Question: In my program I have added the Array.prototype.equals() function listed in <URL>.
I have the following function to perform deep-copies of arrays (I am using this strictly for logging purposes - so that I can see what my arrays look like at various points in time in the Chrome console.)
'''
function deepCopy(array) {
return $.extend(true, [], array);
}
'''
I then use this as such:
'''
console.log("Sorting metrics list by metric name...");
console.log("Metrics list before sort:");
console.log(deepCopy(metrics));
metrics.sort(compare);
console.log("Metrics list after sort:");
console.log(deepCopy(metrics));
'''
For reference, my compare function is:
'''
function compare(a, b) {
return a.name.localeCompare(b.name);
}
'''
When I view my metrics array in the Chrome console after the deepCopy(), the equals method defined for the Array.prototype is IN the array! Picture:

As you can see from the screen shot, I check the actual value of the metrics array after everything has run, and it clearly does not contain the equals method. This is my reasoning for believing it has something to do with how jQuery().extend handles copying arrays.
Any ideas on how to fix my deepCopy function to stop this? (Or change my prototype function, if needed.)
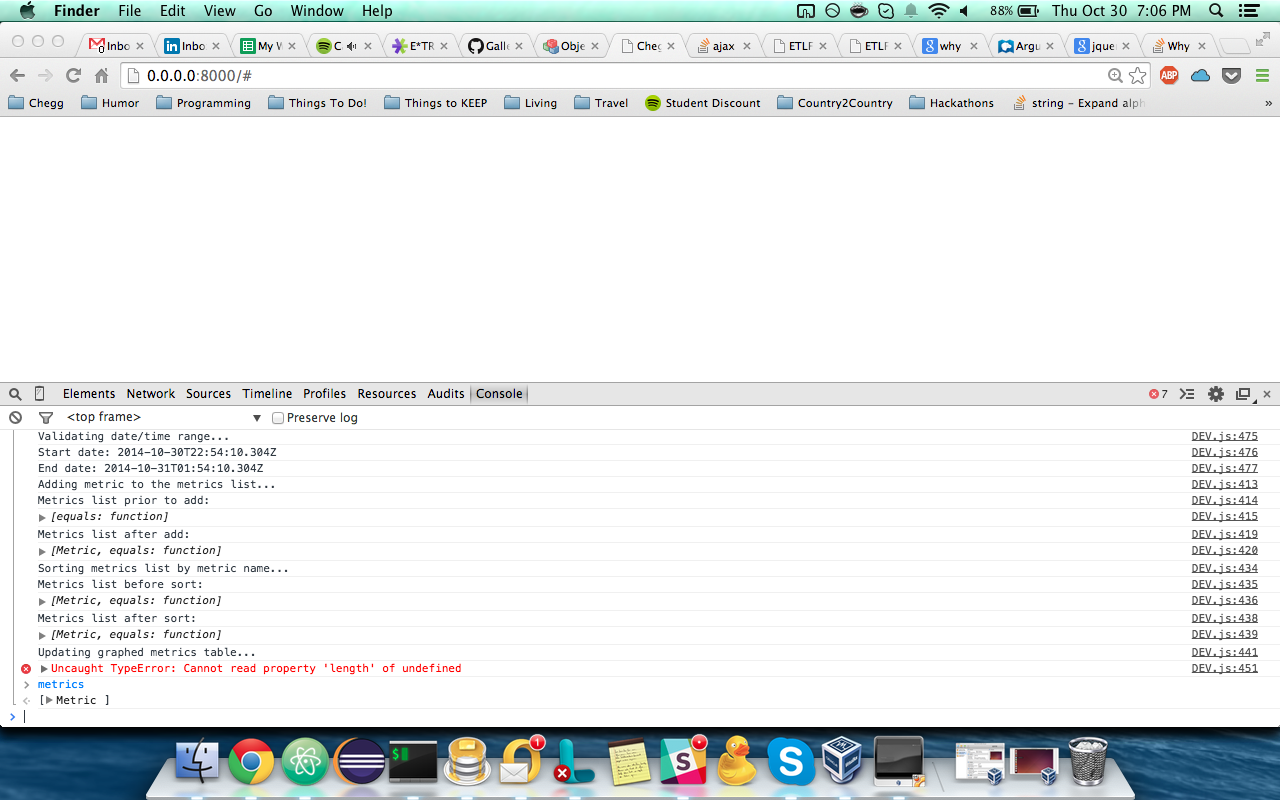
Answer: Two issues here:
- - 'console.log'
'$.extends' loops over all enumerable properties of the source object and adds them as own instance properties (not inherited properties) of the target object. If you make your prototype property non-enumerable, it won't be copied directly onto the target:
'''
Object.defineProperty(Array.prototype, "equals", {
enumerable: false,
value: function(array) { /* ... */ }
});
'''
(See some helpful reading: <URL>
Your final test where you type 'metrics' into the console doesn't show you the 'equals' property, but it's actually still there. Consider the following console session in Chrome, where we add an enumerable property on the Array prototype and then use an array with '$.extends':
'''
> Array.prototype.foo = "egg";
"egg"
> $.extend(true, [], ['bar', 'baz'])
["bar", "baz"]
> console.log($.extend(true, [], ['bar', 'baz']))
["bar", "baz", foo: "egg"]
> Object.getOwnPropertyNames( $.extend(true, [], ['bar', 'baz']) )
["0", "1", "length", "foo"]
'''
The non-index properties only show up when we explictly use 'console.log'; they don't show up when we just evaluate the expression, even though 'getOwnPropertyNames' confirms they're there.